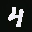
Label: 4